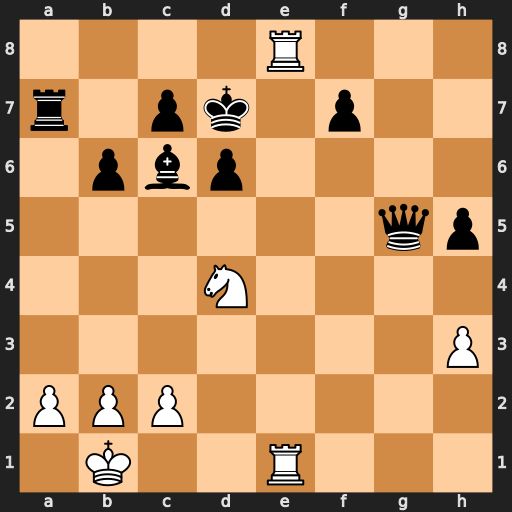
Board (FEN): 4R3/r1pk1p2/1pbp4/6qp/3N4/7P/PPP5/1K2R3
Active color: w
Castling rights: -
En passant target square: -
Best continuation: R1e7+ Qxe7 Rxe7+ Kxe7 Nxc6+ Kd7 Nxa7